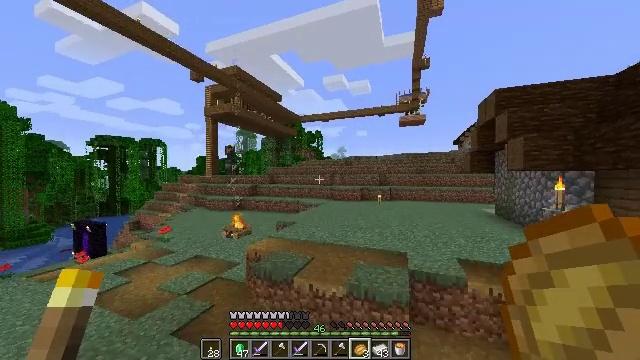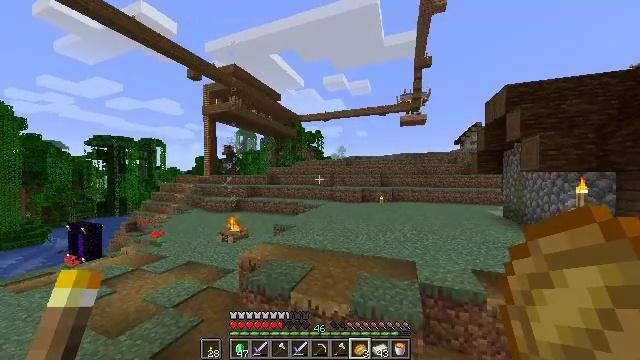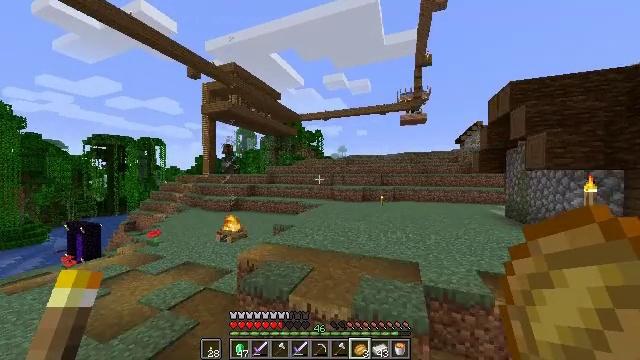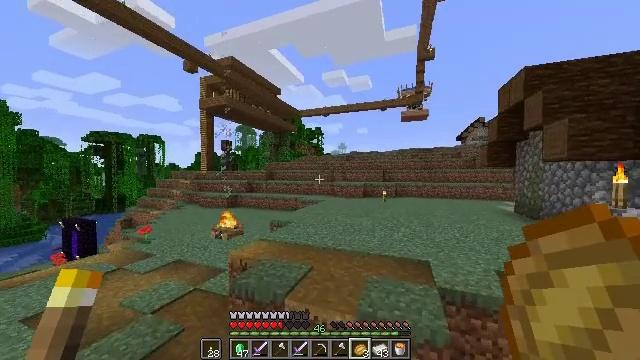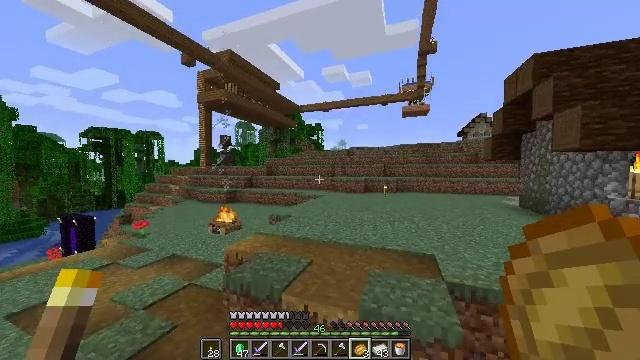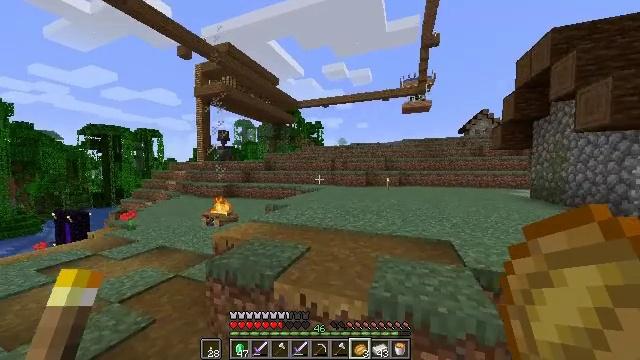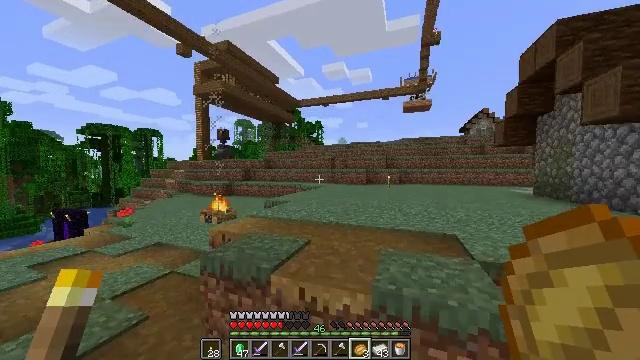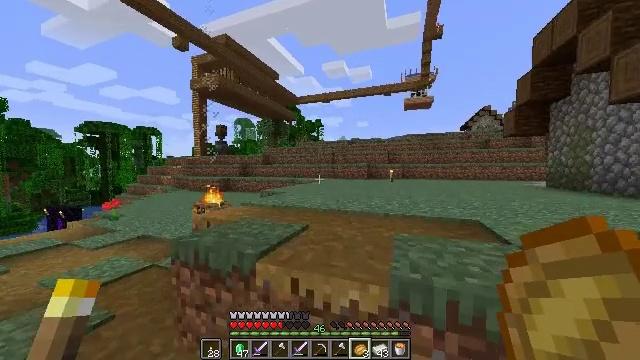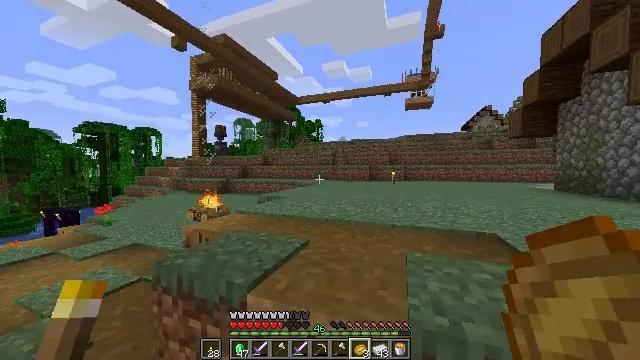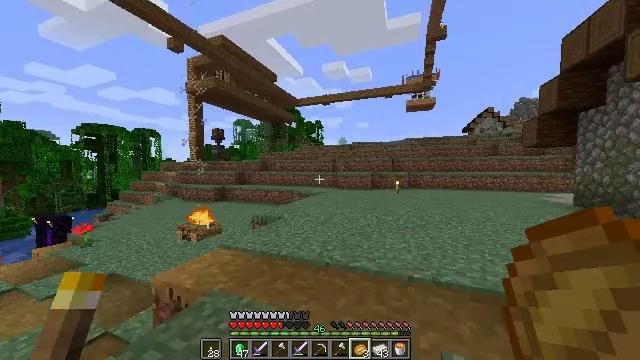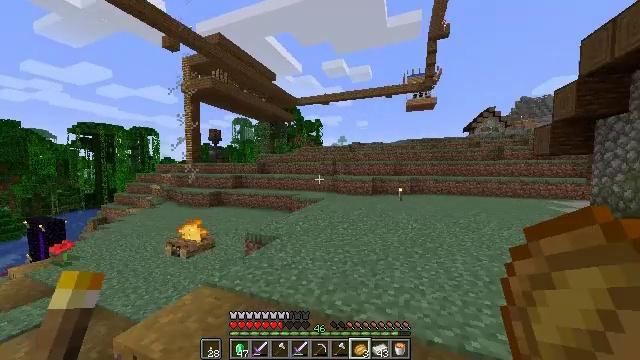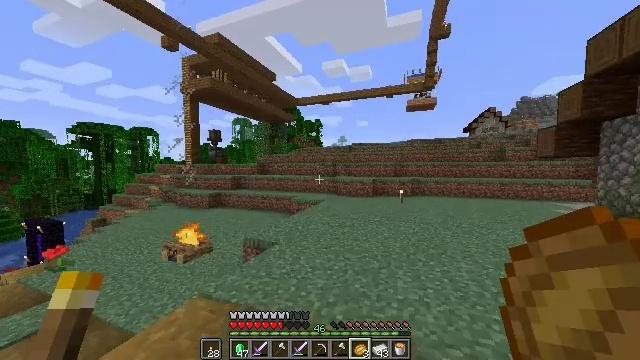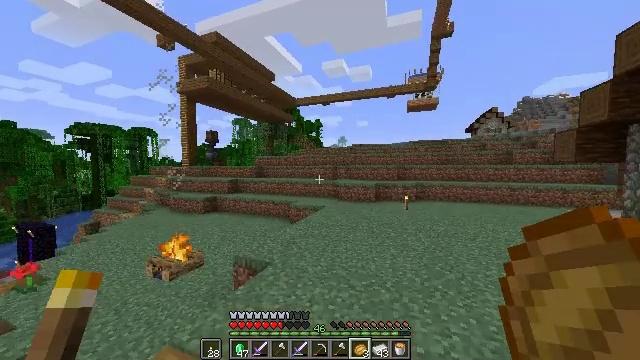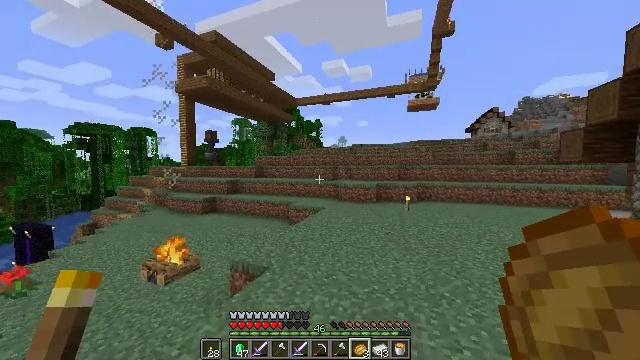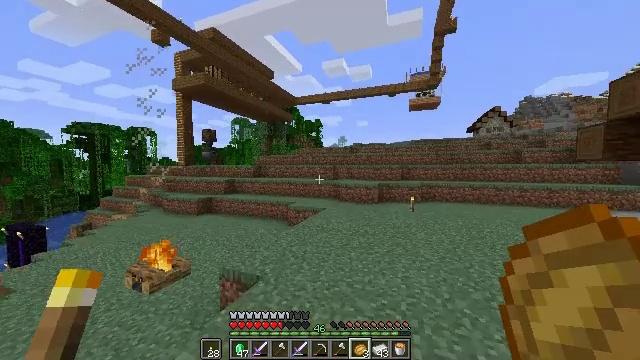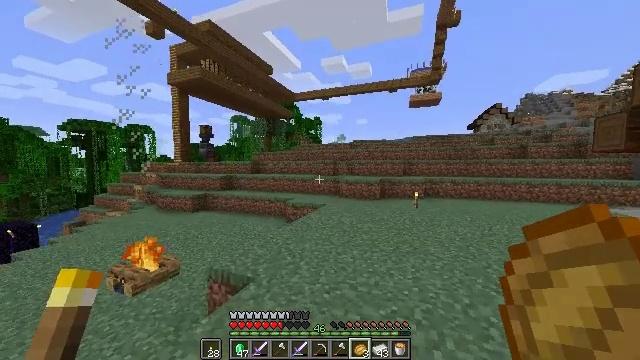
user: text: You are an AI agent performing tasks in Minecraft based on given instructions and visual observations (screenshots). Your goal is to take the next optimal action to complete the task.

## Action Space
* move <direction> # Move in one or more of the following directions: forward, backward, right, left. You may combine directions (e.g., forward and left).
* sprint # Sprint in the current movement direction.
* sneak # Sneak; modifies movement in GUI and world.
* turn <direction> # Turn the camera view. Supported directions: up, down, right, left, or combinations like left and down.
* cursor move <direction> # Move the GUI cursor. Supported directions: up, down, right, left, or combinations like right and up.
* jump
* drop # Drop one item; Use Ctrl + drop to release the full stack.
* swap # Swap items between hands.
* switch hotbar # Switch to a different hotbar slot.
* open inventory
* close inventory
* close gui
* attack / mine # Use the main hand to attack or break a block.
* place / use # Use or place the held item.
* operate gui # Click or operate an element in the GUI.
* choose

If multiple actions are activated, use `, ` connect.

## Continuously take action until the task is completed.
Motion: motion action
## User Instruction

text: Combine materials on the crafting table to craft a chainmail chestplate.
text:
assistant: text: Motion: move forward, jump
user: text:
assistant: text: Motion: move forward, jump
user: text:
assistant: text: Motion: move forward, jump
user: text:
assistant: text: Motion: move forward, jump
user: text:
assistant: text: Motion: move forward, jump
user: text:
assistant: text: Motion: move forward, jump
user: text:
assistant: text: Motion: move forward, sprint, jump
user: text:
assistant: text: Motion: move forward, sprint, jump
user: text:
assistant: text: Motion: move forward, sprint, jump
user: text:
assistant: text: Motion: move forward, jump
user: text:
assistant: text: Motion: move forward, jump
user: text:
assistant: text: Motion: move forward, jump
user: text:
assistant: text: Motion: move forward, jump
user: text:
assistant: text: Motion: move forward, sprint, jump
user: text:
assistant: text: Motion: move forward, sprint, jump
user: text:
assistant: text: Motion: move forward, sprint, jump
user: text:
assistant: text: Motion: move forward and move right, sprint, jump
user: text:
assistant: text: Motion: move forward and move right, jump
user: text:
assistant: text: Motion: move forward and move right, jump
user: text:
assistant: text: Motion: move forward and move right, turn left, jump
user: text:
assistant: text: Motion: move forward and move right, turn left, jump
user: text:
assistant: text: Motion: move forward and move right, turn left, jump
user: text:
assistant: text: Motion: move forward and move right, turn left, jump
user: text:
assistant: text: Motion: move forward and move right, turn left, jump
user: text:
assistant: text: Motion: move forward and move right, sprint, jump
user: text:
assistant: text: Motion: move forward, sprint, jump
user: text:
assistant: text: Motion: move forward, sprint, jump
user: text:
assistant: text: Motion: move forward, jump
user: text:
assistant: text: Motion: move forward, jump
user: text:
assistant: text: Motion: move forward, jump